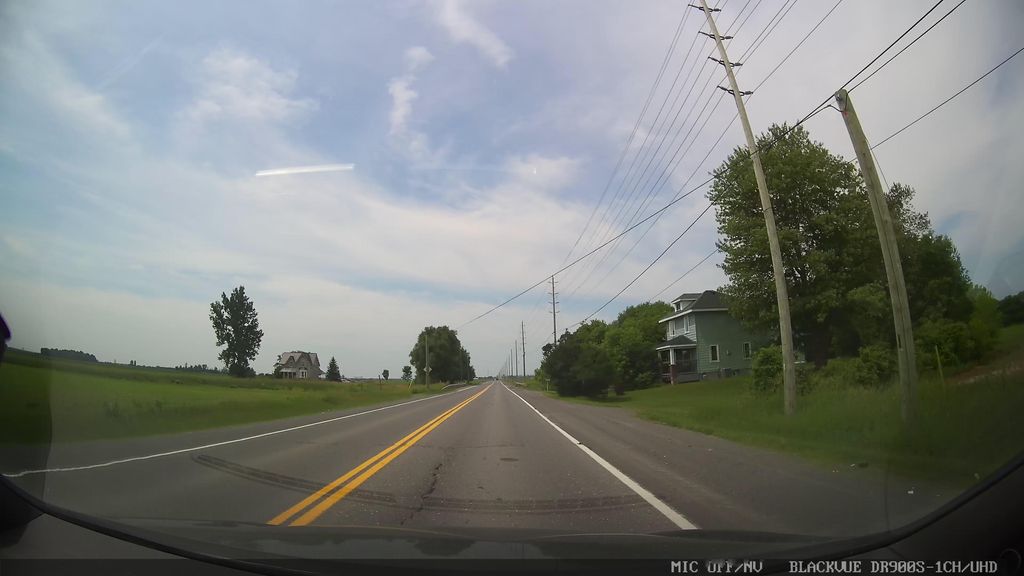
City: ottawa-gatineau